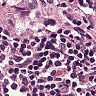
Metastatic tissue present: yes